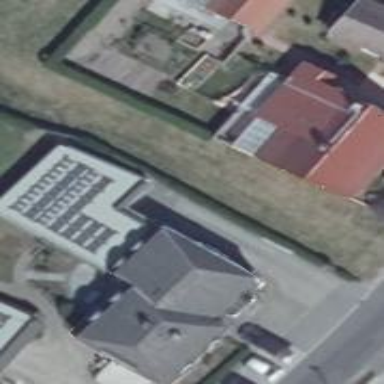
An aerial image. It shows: Furniture shop.